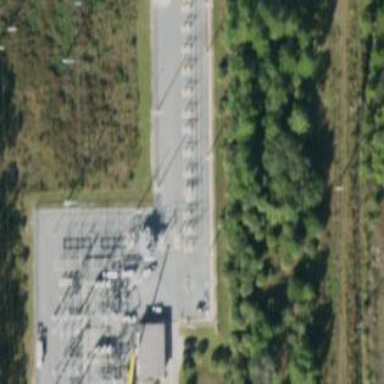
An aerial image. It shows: Outdoor power substation at the transmission level.